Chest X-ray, PA view. Patient: 60 years old, sex M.
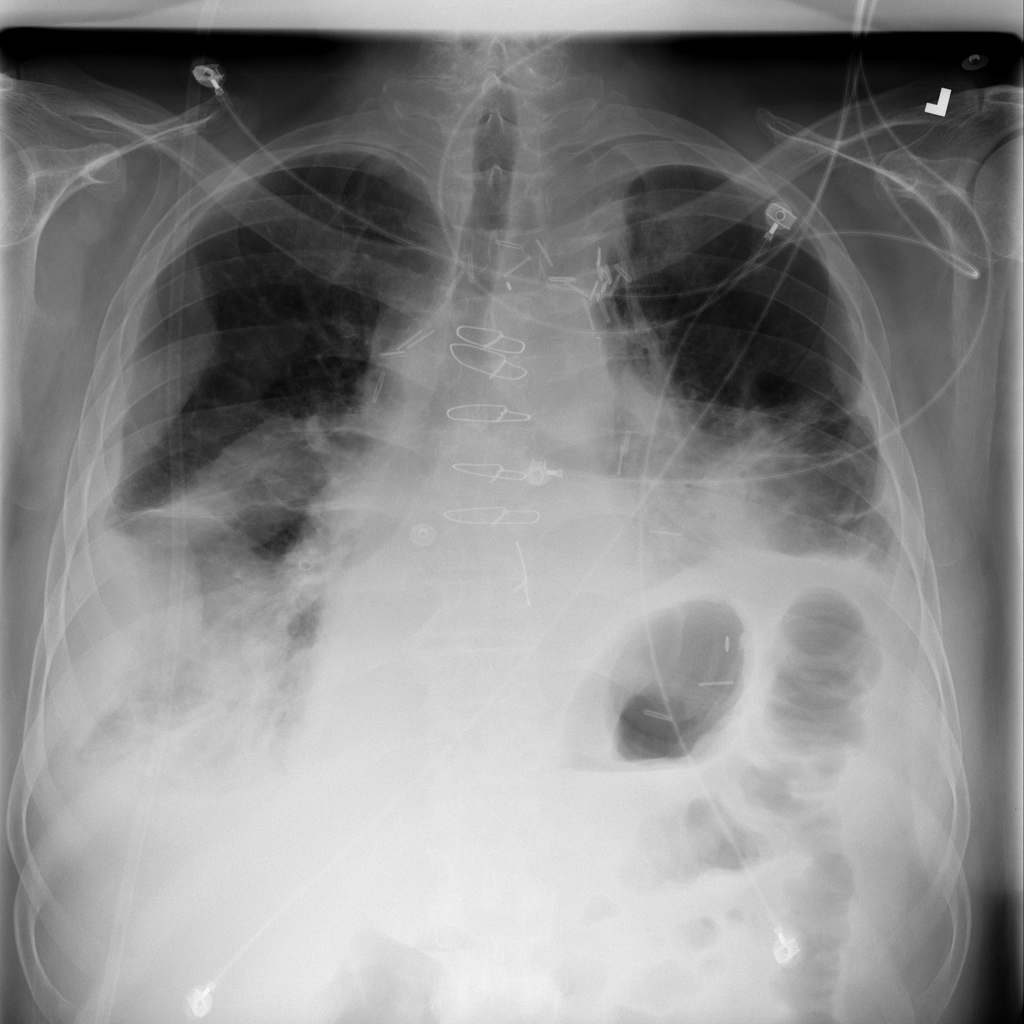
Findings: Infiltration, Mass, Pleural_Thickening